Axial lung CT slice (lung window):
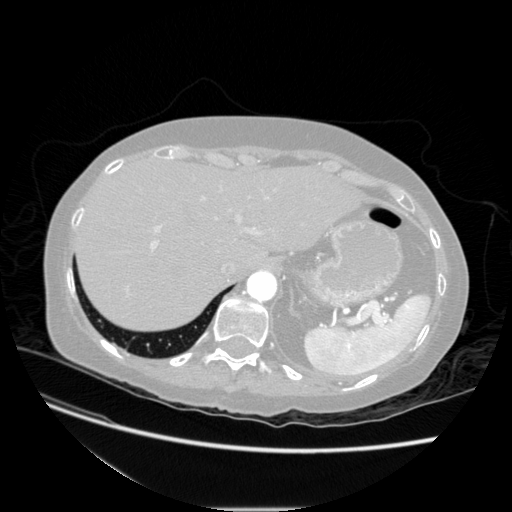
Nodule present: no